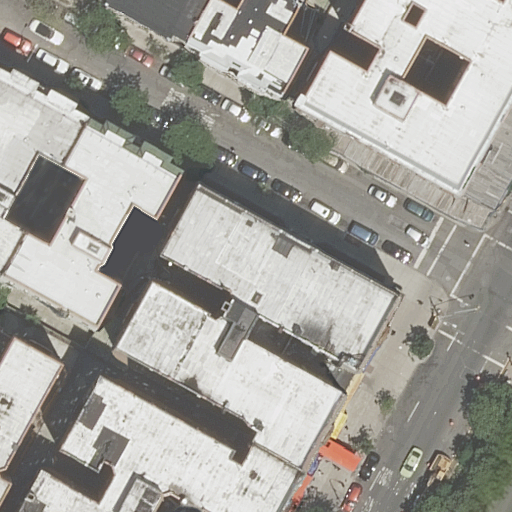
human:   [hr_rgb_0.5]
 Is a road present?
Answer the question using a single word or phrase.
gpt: yes

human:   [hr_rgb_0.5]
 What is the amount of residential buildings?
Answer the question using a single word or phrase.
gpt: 8

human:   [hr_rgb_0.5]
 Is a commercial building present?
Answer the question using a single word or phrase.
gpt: no

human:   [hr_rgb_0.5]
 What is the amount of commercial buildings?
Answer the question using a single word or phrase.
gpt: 0

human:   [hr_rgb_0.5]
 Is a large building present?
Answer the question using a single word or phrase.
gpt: yes

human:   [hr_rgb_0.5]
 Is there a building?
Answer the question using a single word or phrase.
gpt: yes

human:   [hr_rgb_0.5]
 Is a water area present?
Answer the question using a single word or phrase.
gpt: no

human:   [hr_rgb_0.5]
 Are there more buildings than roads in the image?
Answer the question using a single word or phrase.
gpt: yes

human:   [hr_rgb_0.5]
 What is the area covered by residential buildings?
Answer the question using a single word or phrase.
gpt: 4244m2

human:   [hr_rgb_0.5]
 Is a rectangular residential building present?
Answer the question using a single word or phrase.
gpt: yes

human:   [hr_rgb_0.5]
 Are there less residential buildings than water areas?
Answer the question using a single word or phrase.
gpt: no

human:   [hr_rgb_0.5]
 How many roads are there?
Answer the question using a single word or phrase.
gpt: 5

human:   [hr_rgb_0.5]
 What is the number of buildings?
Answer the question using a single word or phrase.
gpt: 8

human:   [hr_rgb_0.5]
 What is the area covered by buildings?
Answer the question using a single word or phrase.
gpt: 4244m2

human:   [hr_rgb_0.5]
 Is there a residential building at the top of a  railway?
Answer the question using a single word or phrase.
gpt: no

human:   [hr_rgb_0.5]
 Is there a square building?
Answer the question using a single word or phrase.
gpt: no

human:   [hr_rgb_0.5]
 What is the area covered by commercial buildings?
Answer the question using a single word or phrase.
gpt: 0m2

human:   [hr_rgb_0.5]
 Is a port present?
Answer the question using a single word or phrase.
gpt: no

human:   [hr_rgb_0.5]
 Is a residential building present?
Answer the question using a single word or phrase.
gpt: yes

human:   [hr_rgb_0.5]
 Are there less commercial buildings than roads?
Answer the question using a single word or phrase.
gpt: yes

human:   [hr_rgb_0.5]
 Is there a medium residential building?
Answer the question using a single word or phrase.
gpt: yes

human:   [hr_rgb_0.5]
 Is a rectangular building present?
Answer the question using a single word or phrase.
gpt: yes

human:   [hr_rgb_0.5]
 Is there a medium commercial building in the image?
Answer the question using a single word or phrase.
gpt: no

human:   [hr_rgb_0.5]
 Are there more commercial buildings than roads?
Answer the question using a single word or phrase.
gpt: no

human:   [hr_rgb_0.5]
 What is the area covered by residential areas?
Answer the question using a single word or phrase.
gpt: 0m2

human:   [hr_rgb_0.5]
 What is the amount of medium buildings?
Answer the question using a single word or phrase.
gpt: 3

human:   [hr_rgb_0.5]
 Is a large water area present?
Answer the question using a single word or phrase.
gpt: no

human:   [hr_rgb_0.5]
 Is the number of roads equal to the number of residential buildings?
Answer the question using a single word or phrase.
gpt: no

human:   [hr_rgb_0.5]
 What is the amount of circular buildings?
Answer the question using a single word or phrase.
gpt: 0

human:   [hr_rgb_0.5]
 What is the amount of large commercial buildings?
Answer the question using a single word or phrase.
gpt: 0

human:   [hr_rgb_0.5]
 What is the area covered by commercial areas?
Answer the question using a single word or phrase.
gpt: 0m2

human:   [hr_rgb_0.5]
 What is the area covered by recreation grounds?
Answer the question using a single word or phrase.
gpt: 0m2

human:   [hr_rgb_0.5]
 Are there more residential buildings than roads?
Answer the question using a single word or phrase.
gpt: yes

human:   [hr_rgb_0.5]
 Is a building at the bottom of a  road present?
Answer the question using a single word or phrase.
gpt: yes

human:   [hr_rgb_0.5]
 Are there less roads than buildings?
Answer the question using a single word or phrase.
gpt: yes

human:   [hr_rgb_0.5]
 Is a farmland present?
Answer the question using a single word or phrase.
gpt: no

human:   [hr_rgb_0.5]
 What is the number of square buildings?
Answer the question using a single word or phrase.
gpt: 0

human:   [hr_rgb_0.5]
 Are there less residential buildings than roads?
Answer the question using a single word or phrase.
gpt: no

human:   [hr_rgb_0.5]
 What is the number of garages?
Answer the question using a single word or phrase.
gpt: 0

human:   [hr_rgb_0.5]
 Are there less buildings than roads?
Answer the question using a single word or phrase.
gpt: no

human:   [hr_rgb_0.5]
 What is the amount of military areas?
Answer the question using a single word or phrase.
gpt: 0

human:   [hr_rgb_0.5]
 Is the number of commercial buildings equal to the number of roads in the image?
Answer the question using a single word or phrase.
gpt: no

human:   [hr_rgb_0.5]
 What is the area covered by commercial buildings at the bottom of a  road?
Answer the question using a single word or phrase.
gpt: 0m2

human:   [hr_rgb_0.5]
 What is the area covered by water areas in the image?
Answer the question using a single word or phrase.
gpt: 0m2

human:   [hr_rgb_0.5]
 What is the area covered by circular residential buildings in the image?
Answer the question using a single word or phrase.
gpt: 0m2

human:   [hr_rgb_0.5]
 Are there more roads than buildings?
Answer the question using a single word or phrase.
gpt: no

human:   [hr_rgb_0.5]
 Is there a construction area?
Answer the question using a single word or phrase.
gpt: no

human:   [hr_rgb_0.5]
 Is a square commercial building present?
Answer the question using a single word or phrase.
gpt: no

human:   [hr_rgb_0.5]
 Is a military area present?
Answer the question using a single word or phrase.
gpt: no

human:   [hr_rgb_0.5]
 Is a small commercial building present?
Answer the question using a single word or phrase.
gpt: no

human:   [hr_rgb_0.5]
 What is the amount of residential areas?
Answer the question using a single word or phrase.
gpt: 0

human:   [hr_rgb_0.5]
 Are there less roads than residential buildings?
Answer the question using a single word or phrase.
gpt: yes

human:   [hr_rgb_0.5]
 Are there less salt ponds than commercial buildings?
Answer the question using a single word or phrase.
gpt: no

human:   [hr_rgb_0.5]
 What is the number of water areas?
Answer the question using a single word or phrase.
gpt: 0

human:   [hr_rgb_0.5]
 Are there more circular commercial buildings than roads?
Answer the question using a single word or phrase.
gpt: no

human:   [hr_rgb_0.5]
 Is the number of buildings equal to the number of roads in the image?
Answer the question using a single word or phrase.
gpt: no

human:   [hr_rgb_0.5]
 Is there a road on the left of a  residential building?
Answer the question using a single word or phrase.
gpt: yes

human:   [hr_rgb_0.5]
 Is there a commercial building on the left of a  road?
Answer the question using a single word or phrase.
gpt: no

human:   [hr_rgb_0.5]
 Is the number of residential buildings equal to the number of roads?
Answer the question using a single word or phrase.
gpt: no

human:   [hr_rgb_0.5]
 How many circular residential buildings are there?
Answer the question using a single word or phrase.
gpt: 0

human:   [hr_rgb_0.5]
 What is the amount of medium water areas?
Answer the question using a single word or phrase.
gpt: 0

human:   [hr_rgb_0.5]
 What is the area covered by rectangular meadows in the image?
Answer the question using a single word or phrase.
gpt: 0m2

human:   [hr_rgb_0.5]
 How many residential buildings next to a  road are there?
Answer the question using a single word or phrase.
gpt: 8

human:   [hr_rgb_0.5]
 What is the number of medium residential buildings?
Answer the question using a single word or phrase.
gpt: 3